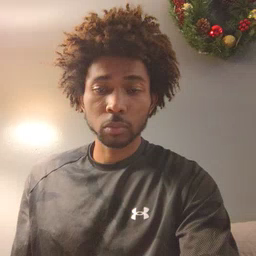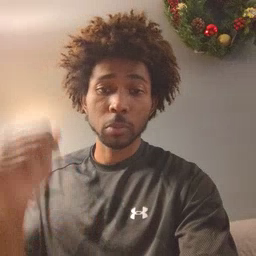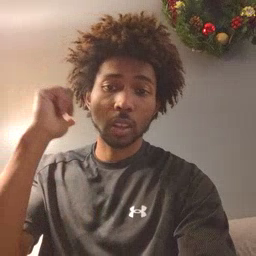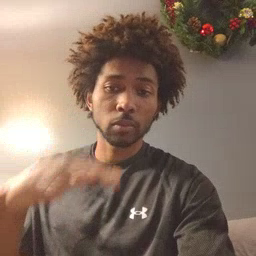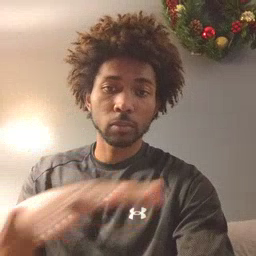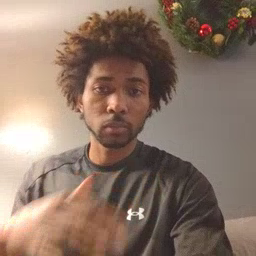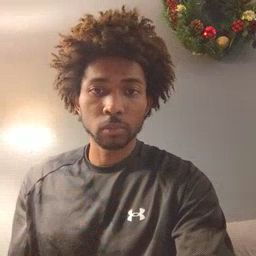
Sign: backyard